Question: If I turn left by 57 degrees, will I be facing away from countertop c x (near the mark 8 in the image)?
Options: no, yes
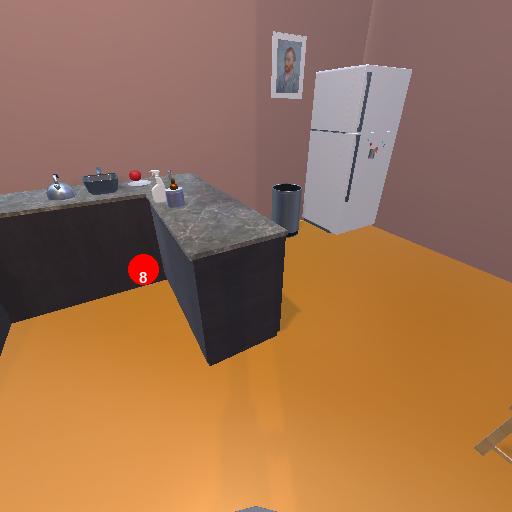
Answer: no